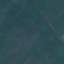
Land use / land cover class: HerbaceousVegetation